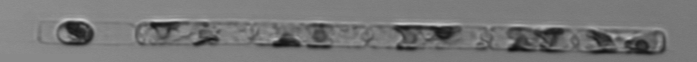
Label: Guinardia_delicatula_TAG_internal_parasite